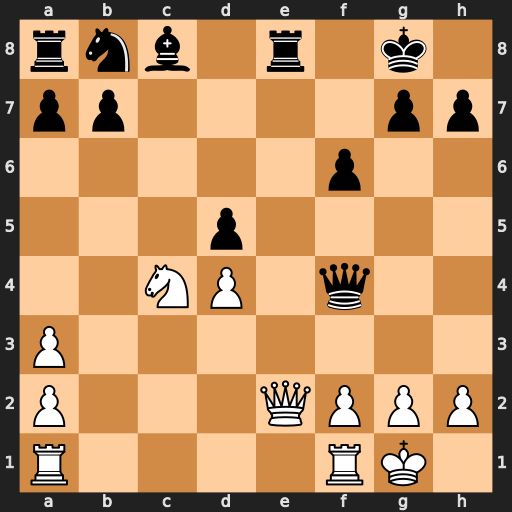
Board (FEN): rnb1r1k1/pp4pp/5p2/3p4/2NP1q2/P7/P3QPPP/R4RK1
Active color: w
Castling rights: -
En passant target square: -
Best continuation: Qxe8#